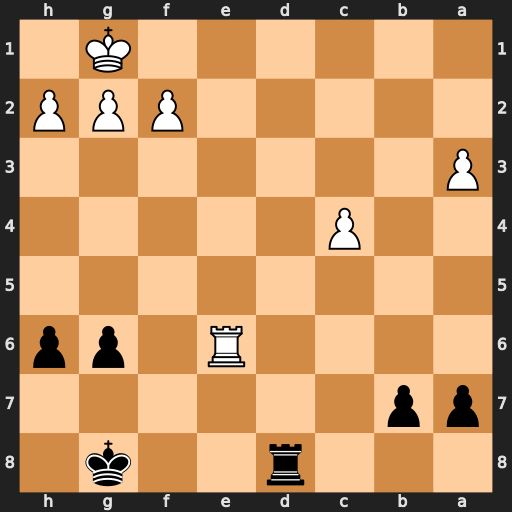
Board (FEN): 3r2k1/pp6/4R1pp/8/2P5/P7/5PPP/6K1
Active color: b
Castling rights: -
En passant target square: -
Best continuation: Rd1+ Re1 Rxe1#